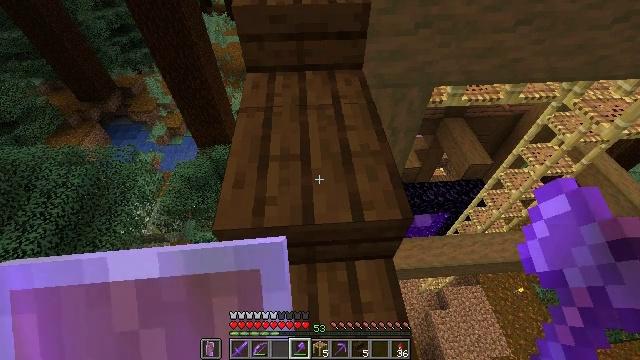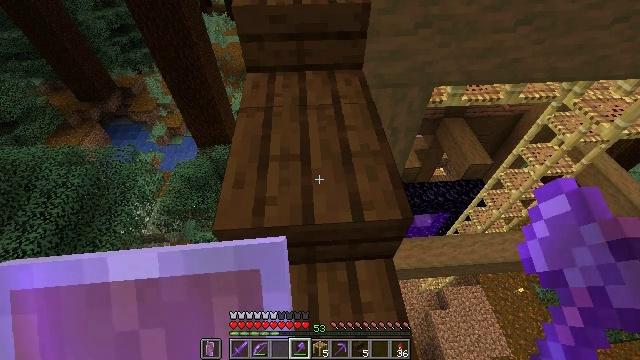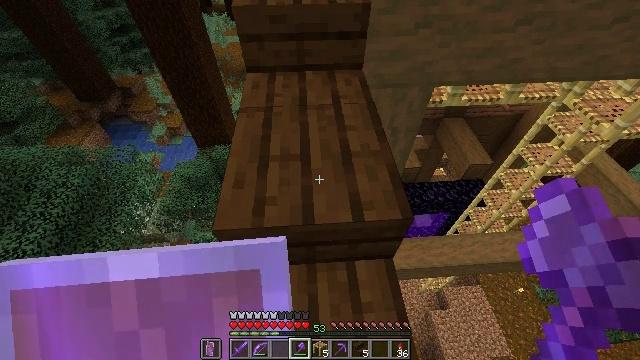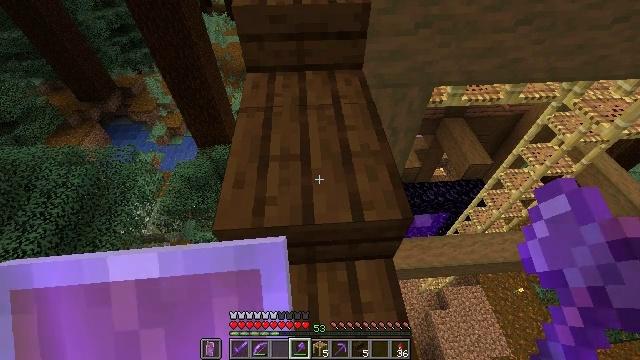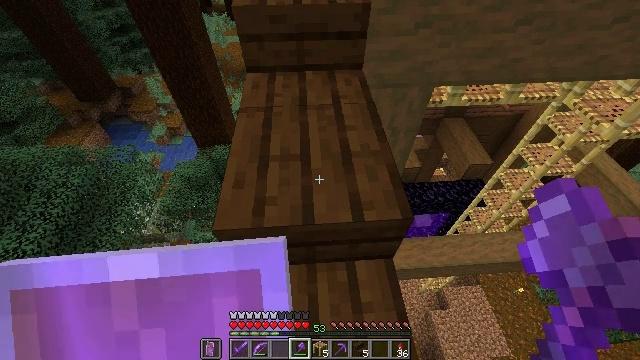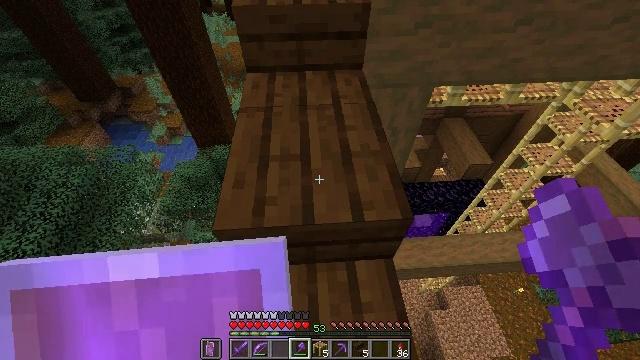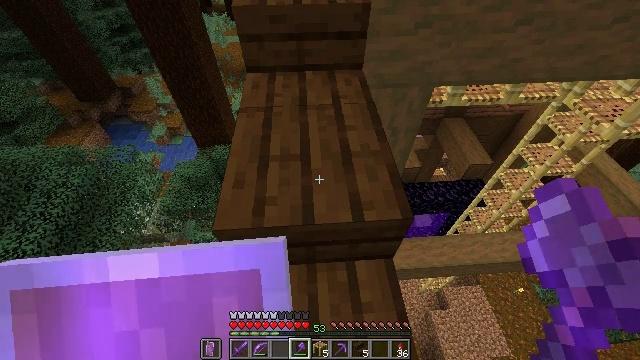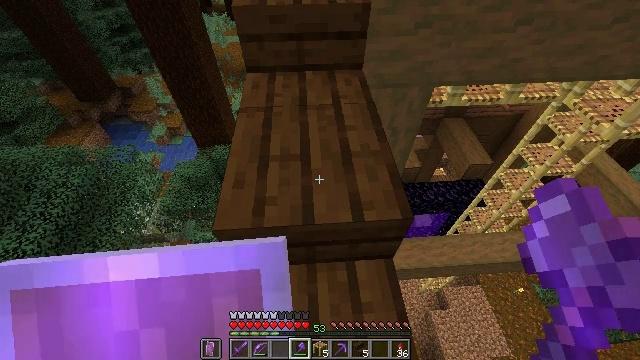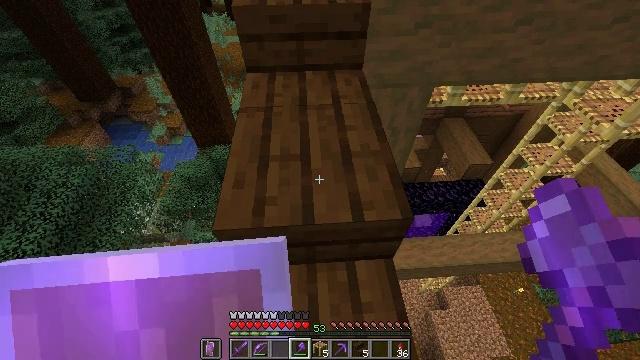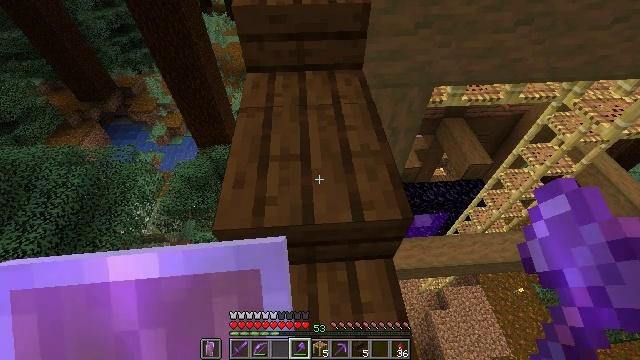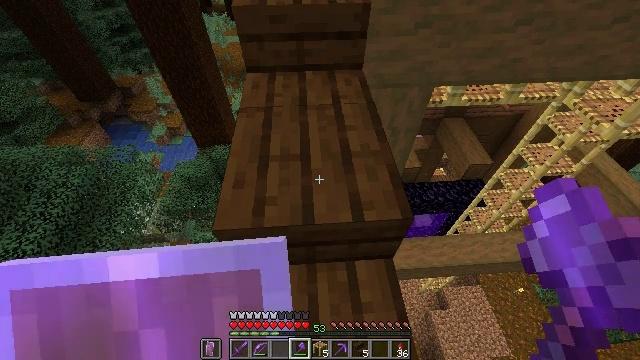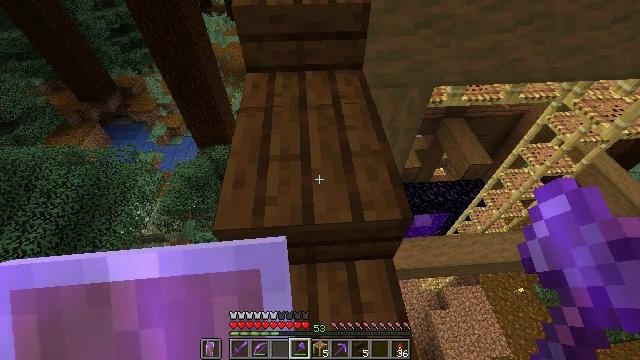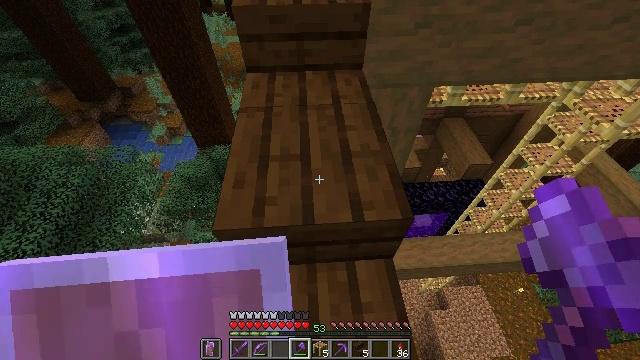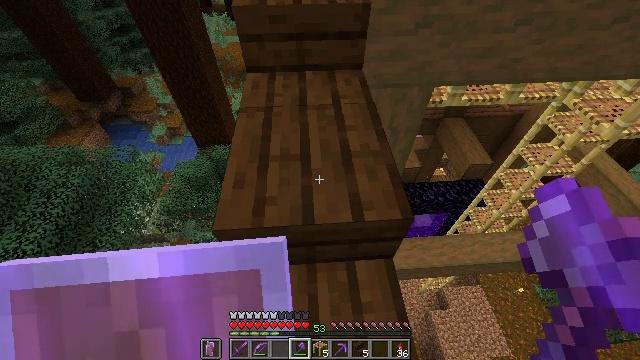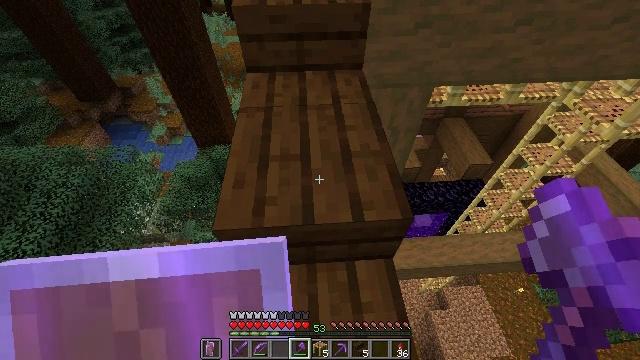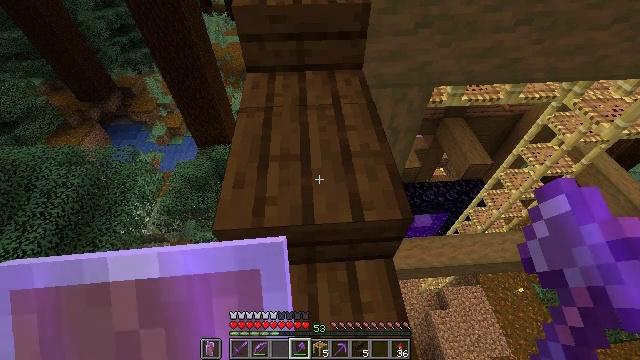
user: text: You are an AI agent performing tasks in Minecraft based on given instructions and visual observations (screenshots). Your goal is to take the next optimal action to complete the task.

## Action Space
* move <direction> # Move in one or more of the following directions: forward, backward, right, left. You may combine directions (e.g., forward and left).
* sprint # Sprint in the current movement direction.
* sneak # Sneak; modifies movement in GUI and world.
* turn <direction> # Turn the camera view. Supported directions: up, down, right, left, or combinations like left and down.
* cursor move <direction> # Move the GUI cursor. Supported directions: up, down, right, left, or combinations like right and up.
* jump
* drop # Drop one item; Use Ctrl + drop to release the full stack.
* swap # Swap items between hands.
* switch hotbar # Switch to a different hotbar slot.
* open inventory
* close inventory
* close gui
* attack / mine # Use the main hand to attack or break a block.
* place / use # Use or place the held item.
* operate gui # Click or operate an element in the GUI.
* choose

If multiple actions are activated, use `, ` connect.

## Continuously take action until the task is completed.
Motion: motion action
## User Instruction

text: Mine dark oak slab.
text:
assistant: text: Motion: no_op
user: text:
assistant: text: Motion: no_op
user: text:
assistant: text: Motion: no_op
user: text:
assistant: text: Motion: no_op
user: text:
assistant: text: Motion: no_op
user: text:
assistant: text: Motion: no_op
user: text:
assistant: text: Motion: no_op
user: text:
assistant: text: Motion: no_op
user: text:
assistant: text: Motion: no_op
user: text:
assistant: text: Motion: no_op
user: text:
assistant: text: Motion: no_op
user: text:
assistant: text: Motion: no_op
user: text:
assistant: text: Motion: no_op
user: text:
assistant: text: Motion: no_op
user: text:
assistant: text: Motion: no_op
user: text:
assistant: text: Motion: no_op
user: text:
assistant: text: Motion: no_op
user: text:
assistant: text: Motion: no_op
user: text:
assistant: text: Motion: no_op
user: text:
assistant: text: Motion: no_op
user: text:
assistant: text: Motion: no_op
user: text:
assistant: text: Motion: no_op
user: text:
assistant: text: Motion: no_op
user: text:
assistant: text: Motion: no_op
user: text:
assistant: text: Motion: no_op
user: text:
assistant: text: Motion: no_op
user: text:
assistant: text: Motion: no_op
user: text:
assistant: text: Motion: no_op
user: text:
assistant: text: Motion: no_op
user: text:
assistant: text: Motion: no_op